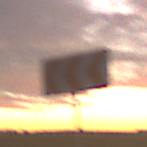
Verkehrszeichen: RichtungstafelnInKurvenGrossRechts
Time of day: SunriseSunset
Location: Outdoor (Nature)
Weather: PartlyCloudy
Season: NotSpecified
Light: Natural